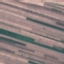
Label: AnnualCrop